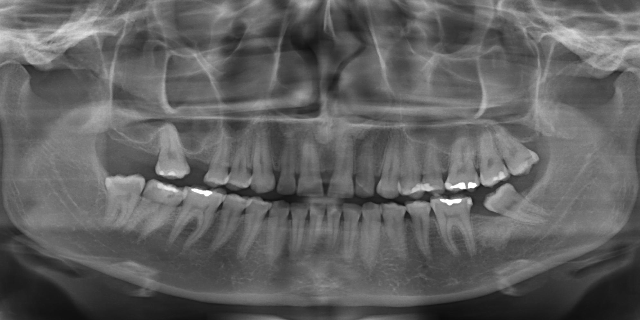
adult